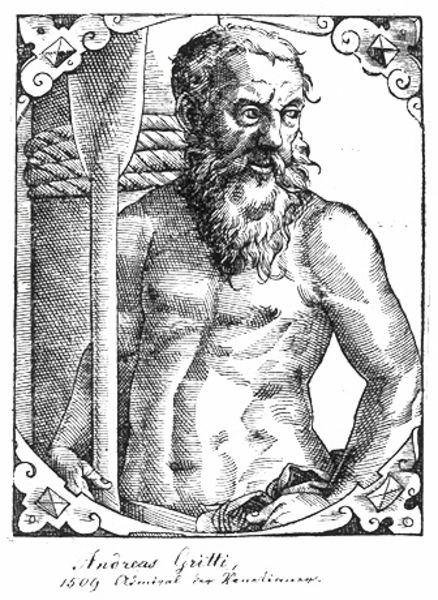
Titel: Bildnis des Andrea Gritti
Künstler: Tobias Stimmer
Institution: (Seriendruck)
Schlagwörter: akt, dunkel, gott, hand, haut, körper, mann, nackt, brust, grau, haar, mund, nase, schwarz, stirn, säule, weiss, zeichnung, blick, gürtel, tuch, muster, ornament, bart, arm, arme, augen, gesicht, rahmen, vollbart, bildnis, hände, portrait, porträt, auge, figur, gewand, haare, halbfigur, strick, gesang, person, renaissance, boot, oval, paddel, ruder, holzschnitt, schrift, rahmung, alter mann, stab, mast, schiffer, grafik, graphik, rand, seemann, tau, muskeln, nabel, bauch, bauchnabel, oberkörper, segeln, name, alter, greis, seil, druck, schnitt, schwarzweiss, schraffur, radierung, stich, illustration, text, matrose, ecken, halbporträt, brief, manierismus, griechisch, admiral, odysseus, emblem, kupferstich, grieche, troja, bärtiger, kreuzschraffur, andreas, padel, rollwerk, sirenen, haaree, schwwarz, gritti, reforamtion, 1509, hozschnitt, 1504, andreas gritti, troha, druzck, gesant, s509, grätti